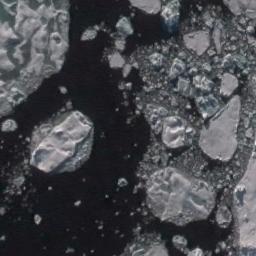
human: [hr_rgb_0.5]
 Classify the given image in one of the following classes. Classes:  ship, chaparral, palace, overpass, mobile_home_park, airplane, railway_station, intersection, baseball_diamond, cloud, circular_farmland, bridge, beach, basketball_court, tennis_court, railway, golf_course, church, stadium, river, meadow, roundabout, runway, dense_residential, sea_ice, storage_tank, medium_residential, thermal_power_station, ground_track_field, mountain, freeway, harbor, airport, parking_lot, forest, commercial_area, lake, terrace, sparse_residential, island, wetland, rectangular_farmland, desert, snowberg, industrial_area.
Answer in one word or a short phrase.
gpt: sea_ice